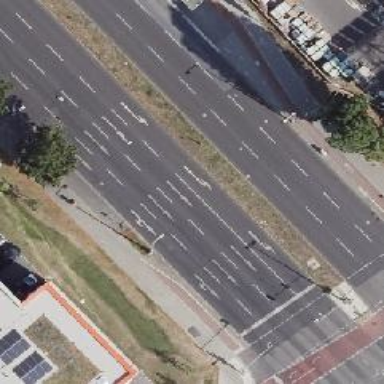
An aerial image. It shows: Primary highway with dual carriageway. The asphalt road includes cycle track on the right side.